Field crop: maize
Growth stage: 1
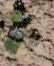
Species: chenopodium